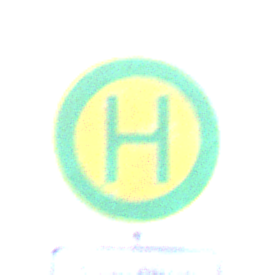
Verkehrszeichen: Haltestelle
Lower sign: ZeitangabenMitBeschraenkungAufWochentage5
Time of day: SunriseSunset
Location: Outdoor (Suburban)
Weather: Clear
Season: NotSpecified
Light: Natural